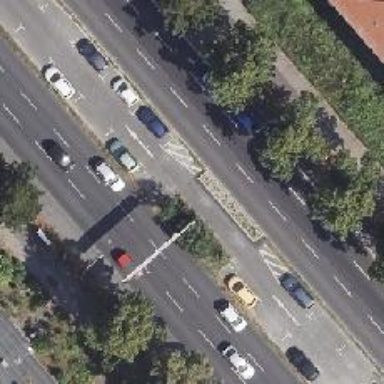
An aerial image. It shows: Asphalt service road with no sidewalk.